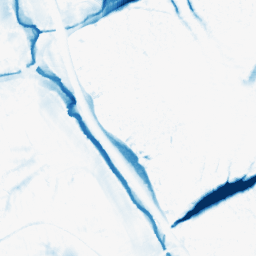
Category: morphological
Decomposition family: morphological_ellipse
Decomposition parameters: operation: closing
width: 30
height: 30
Upsampling method: sinc_hamming
Upsampling parameters: scale: 2
kernel_size: 8
Upsampling scale: 2